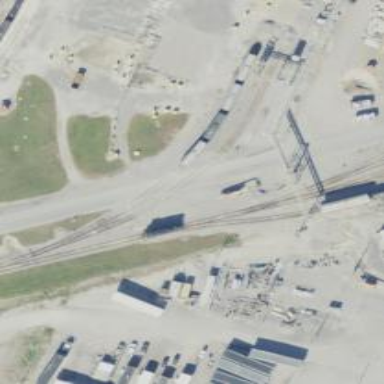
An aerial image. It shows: Rail spur service.